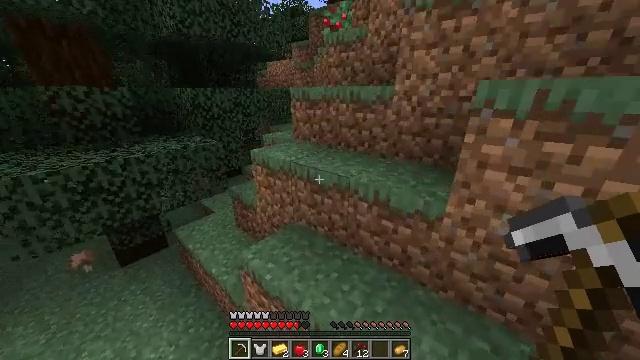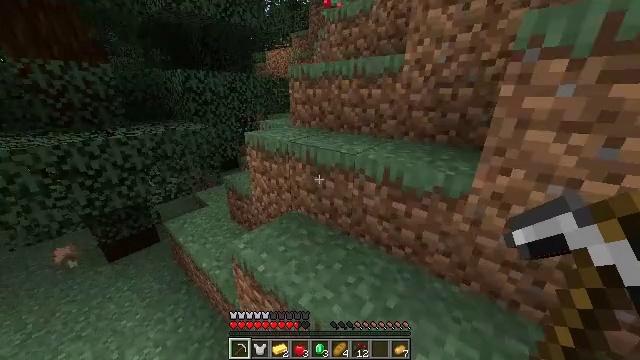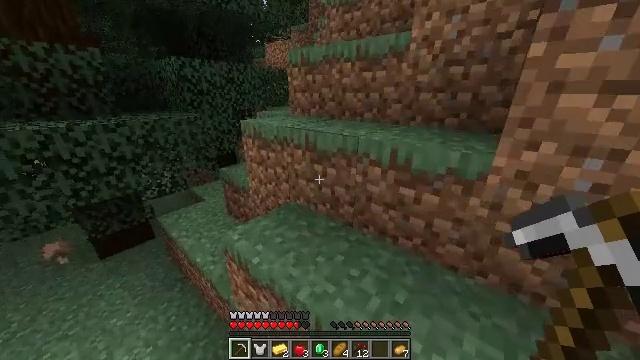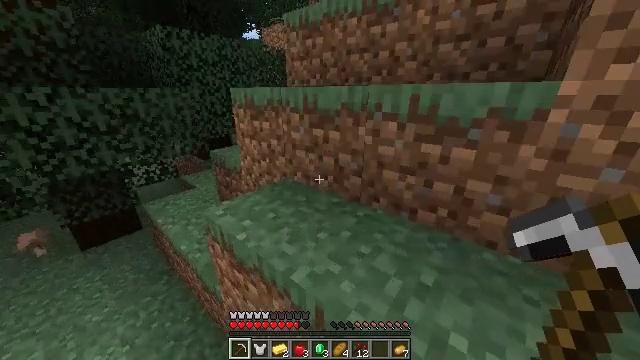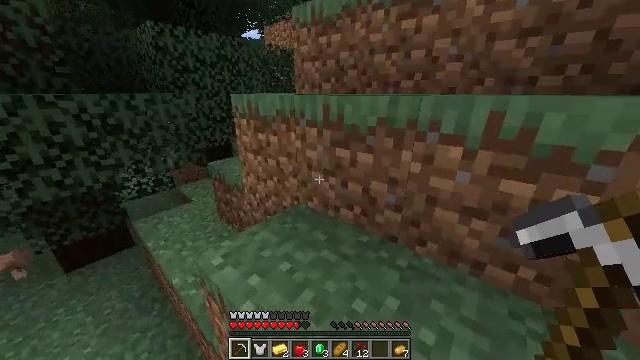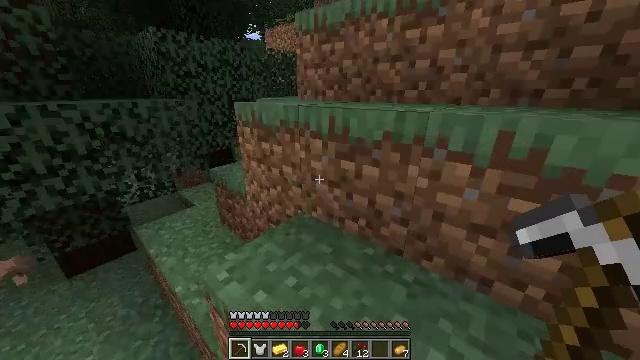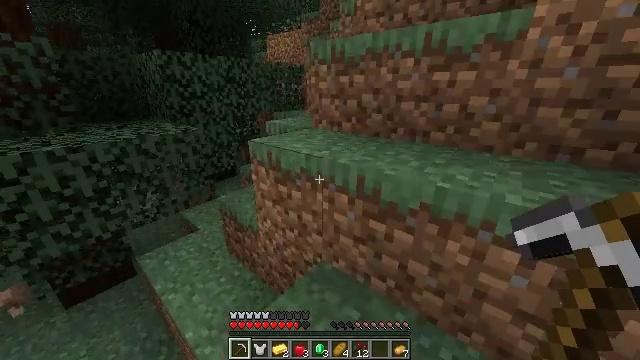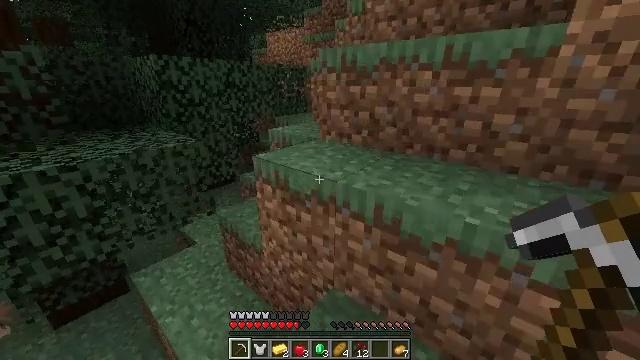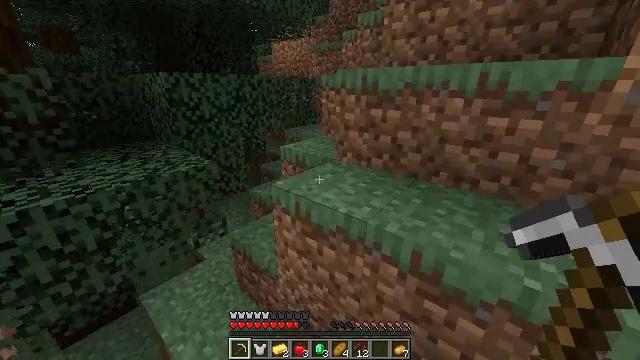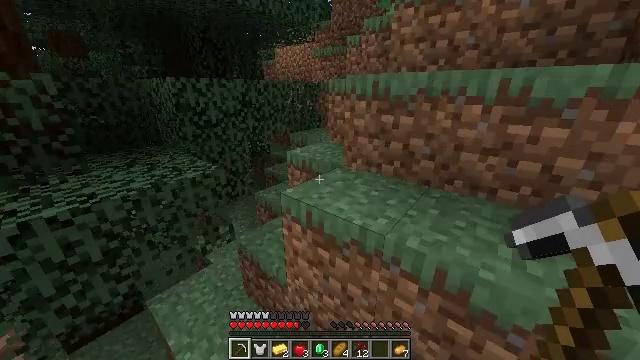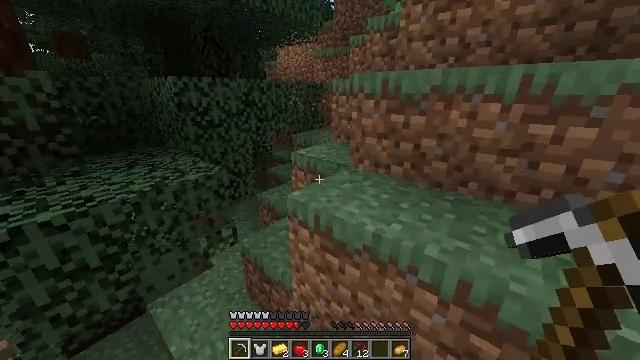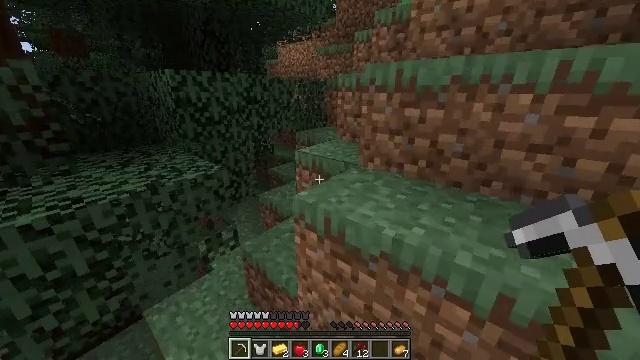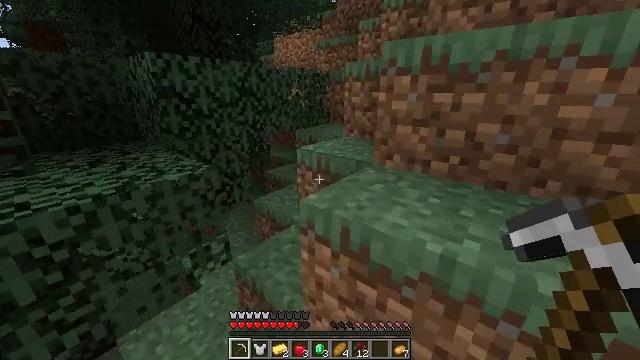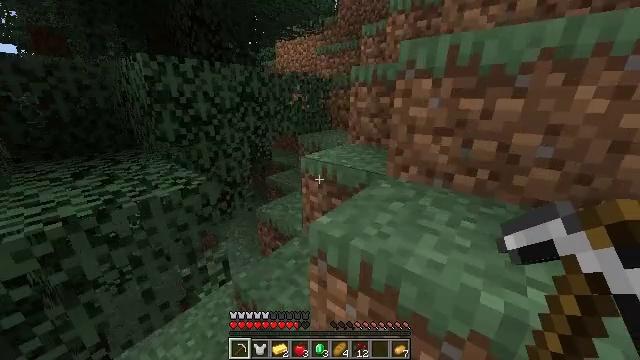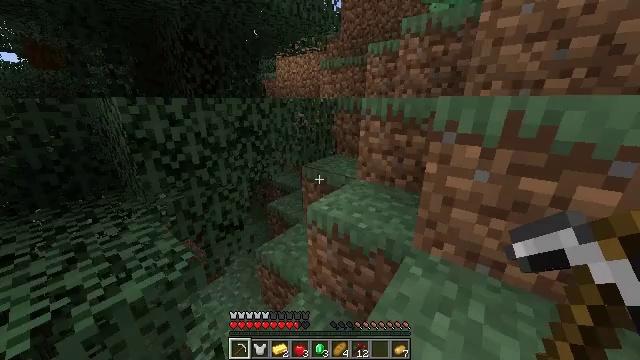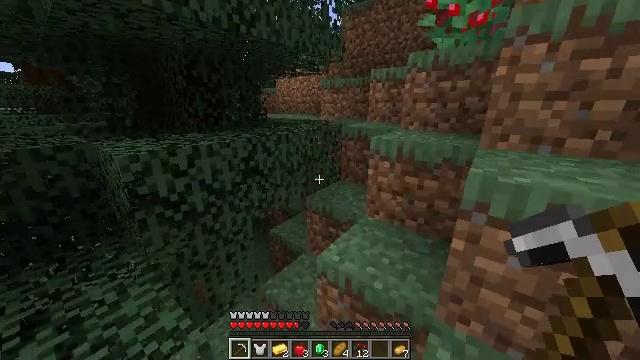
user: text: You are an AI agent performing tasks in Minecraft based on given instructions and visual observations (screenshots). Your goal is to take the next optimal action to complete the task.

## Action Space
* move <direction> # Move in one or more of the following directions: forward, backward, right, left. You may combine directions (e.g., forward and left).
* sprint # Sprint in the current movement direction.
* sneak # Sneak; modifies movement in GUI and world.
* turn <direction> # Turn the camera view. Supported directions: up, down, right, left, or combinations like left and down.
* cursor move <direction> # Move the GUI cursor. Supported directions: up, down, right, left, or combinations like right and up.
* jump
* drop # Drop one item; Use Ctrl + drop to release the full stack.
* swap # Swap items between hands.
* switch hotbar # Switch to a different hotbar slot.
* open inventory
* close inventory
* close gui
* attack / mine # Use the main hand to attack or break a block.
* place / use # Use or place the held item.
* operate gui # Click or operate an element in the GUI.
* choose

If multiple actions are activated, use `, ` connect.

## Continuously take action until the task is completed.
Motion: motion action
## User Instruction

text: Clear the sweet berry bush to collect the sweet berries.
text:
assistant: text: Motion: move forward, sprint, jump
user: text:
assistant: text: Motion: move forward, sprint, jump
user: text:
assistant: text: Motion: move forward, sprint, jump
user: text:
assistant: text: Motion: move forward, sprint, jump
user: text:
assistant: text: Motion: move forward, sprint, jump
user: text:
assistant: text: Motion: move forward, sprint, jump
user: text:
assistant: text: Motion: move forward, sprint, jump
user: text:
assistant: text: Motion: move forward, sprint, jump
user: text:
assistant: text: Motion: move forward, sprint, jump
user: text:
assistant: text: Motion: move forward, sprint, jump
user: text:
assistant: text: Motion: move forward, sprint
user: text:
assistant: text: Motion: move forward, sprint, turn up
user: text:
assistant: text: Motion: move forward, sprint
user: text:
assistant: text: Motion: move forward, sprint, jump
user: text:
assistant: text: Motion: move forward, sprint, turn up, jump
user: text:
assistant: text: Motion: move forward, sprint, turn right and up, jump
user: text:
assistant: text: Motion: move forward, sprint, turn right and up, jump
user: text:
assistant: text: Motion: move forward, sprint, turn right and up, jump
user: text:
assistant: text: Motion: move forward, sprint, turn right and up, jump
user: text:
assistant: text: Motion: move forward, sprint, turn right and up
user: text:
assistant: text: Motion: move forward, sprint, turn right and up
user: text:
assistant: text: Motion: move forward, sprint, turn right and up
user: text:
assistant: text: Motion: move forward, sprint, turn right and up
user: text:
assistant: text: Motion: move forward, sprint, turn right
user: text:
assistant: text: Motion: move forward, sprint, turn right, jump
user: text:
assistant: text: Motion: move forward, sprint, turn right, jump
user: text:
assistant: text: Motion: move forward, sprint, turn right, jump
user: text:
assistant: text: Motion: move forward, sprint, jump
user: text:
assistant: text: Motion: move forward, sprint, jump
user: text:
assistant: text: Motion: move forward, sprint